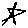
Label: star